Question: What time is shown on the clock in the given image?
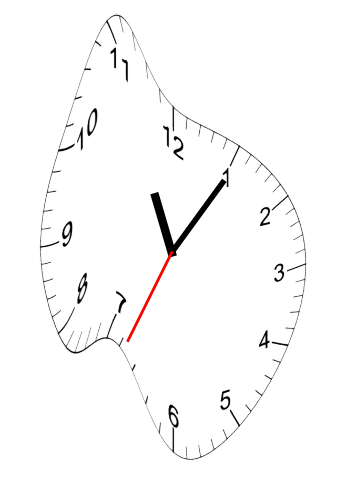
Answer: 11:05:34